Interaction volume radius: 10 \u00c5
Interaction volume height: 10 \u00c5
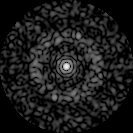
Disorder parameter: 0.8326